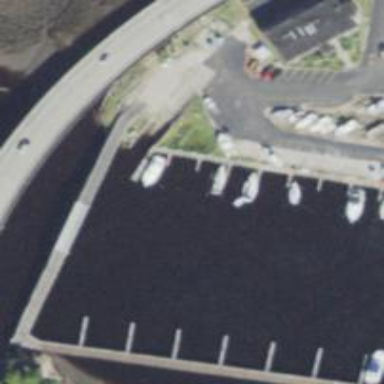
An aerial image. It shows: Slipway on leisure land.